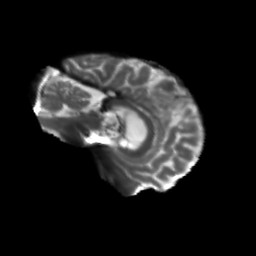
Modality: T2w
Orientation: sagittal
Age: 68
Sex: female
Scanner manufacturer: siemens
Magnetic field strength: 3 T
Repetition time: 5.25 s
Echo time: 0.08 s